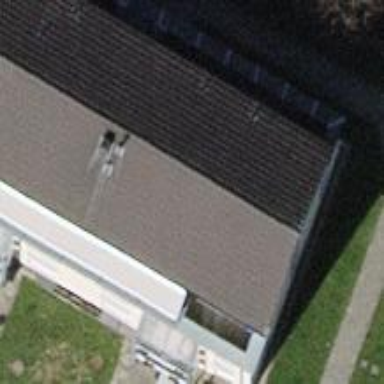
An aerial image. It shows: Gabled building.